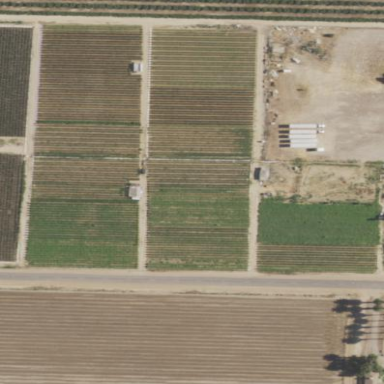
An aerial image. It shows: Vineyard with grape crops.